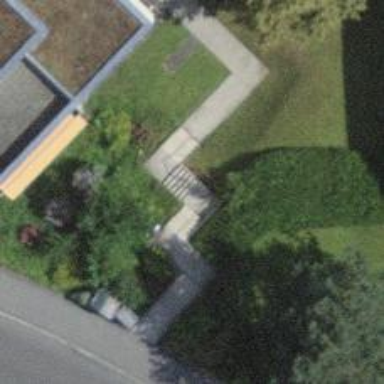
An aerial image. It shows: Set of steps on the road.